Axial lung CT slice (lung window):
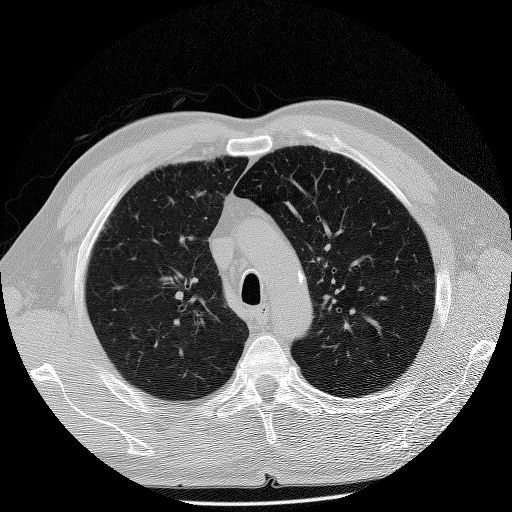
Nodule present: no